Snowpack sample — Snodgrass Mountain, Crested Butte, Colorado (2/4/25, 12:06 PM MST)
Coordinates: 38.923, -106.968
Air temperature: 35 °F
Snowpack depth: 80 cm
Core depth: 30 cm
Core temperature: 35.6 °F
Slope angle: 14°, slope face: 78°
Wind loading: low
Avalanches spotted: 0
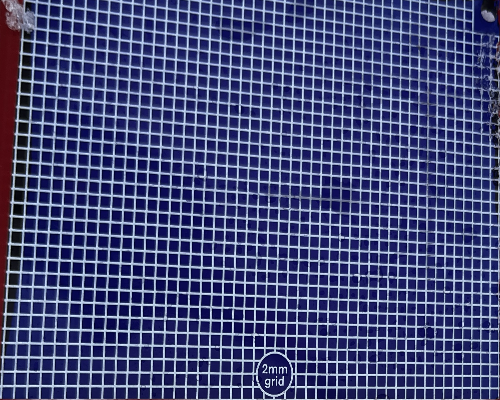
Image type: profile
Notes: No avalanches nearby, unusually warm weather for the last month reported by residents, Collected 25 yards from treeline